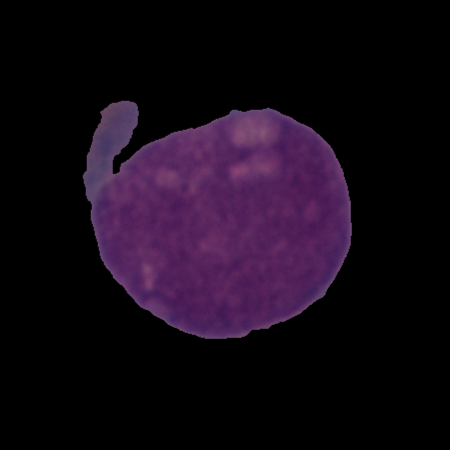
Label: cancer